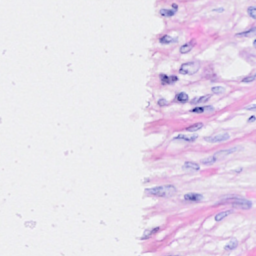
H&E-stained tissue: Breast